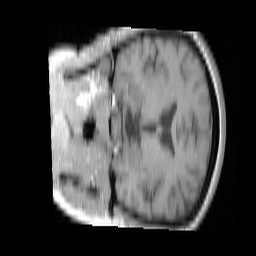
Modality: T1w
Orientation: coronal
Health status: ill
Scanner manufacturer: siemens
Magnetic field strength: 3 T
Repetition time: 0.4 s
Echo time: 0.00272 s